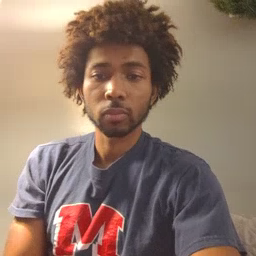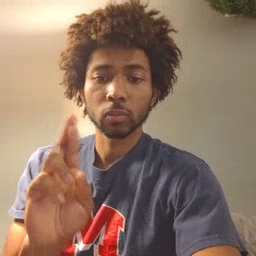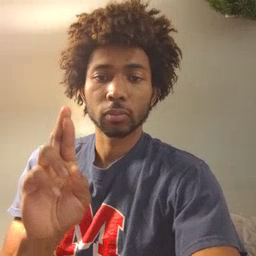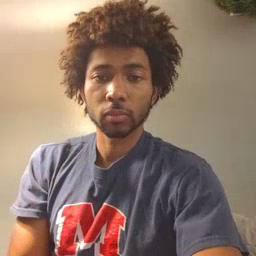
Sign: refrigerator